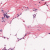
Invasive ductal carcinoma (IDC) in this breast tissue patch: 1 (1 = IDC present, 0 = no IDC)